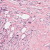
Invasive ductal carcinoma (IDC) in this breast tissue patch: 1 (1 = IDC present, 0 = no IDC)